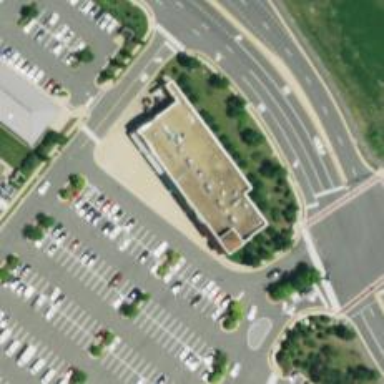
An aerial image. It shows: Post office.